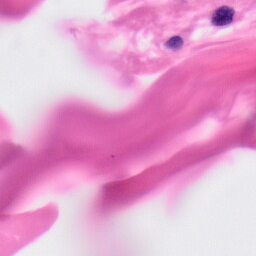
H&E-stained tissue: Skin